Field crop: maize
Growth stage: 2
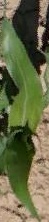
Species: maize